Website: lowes
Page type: newsletter-management
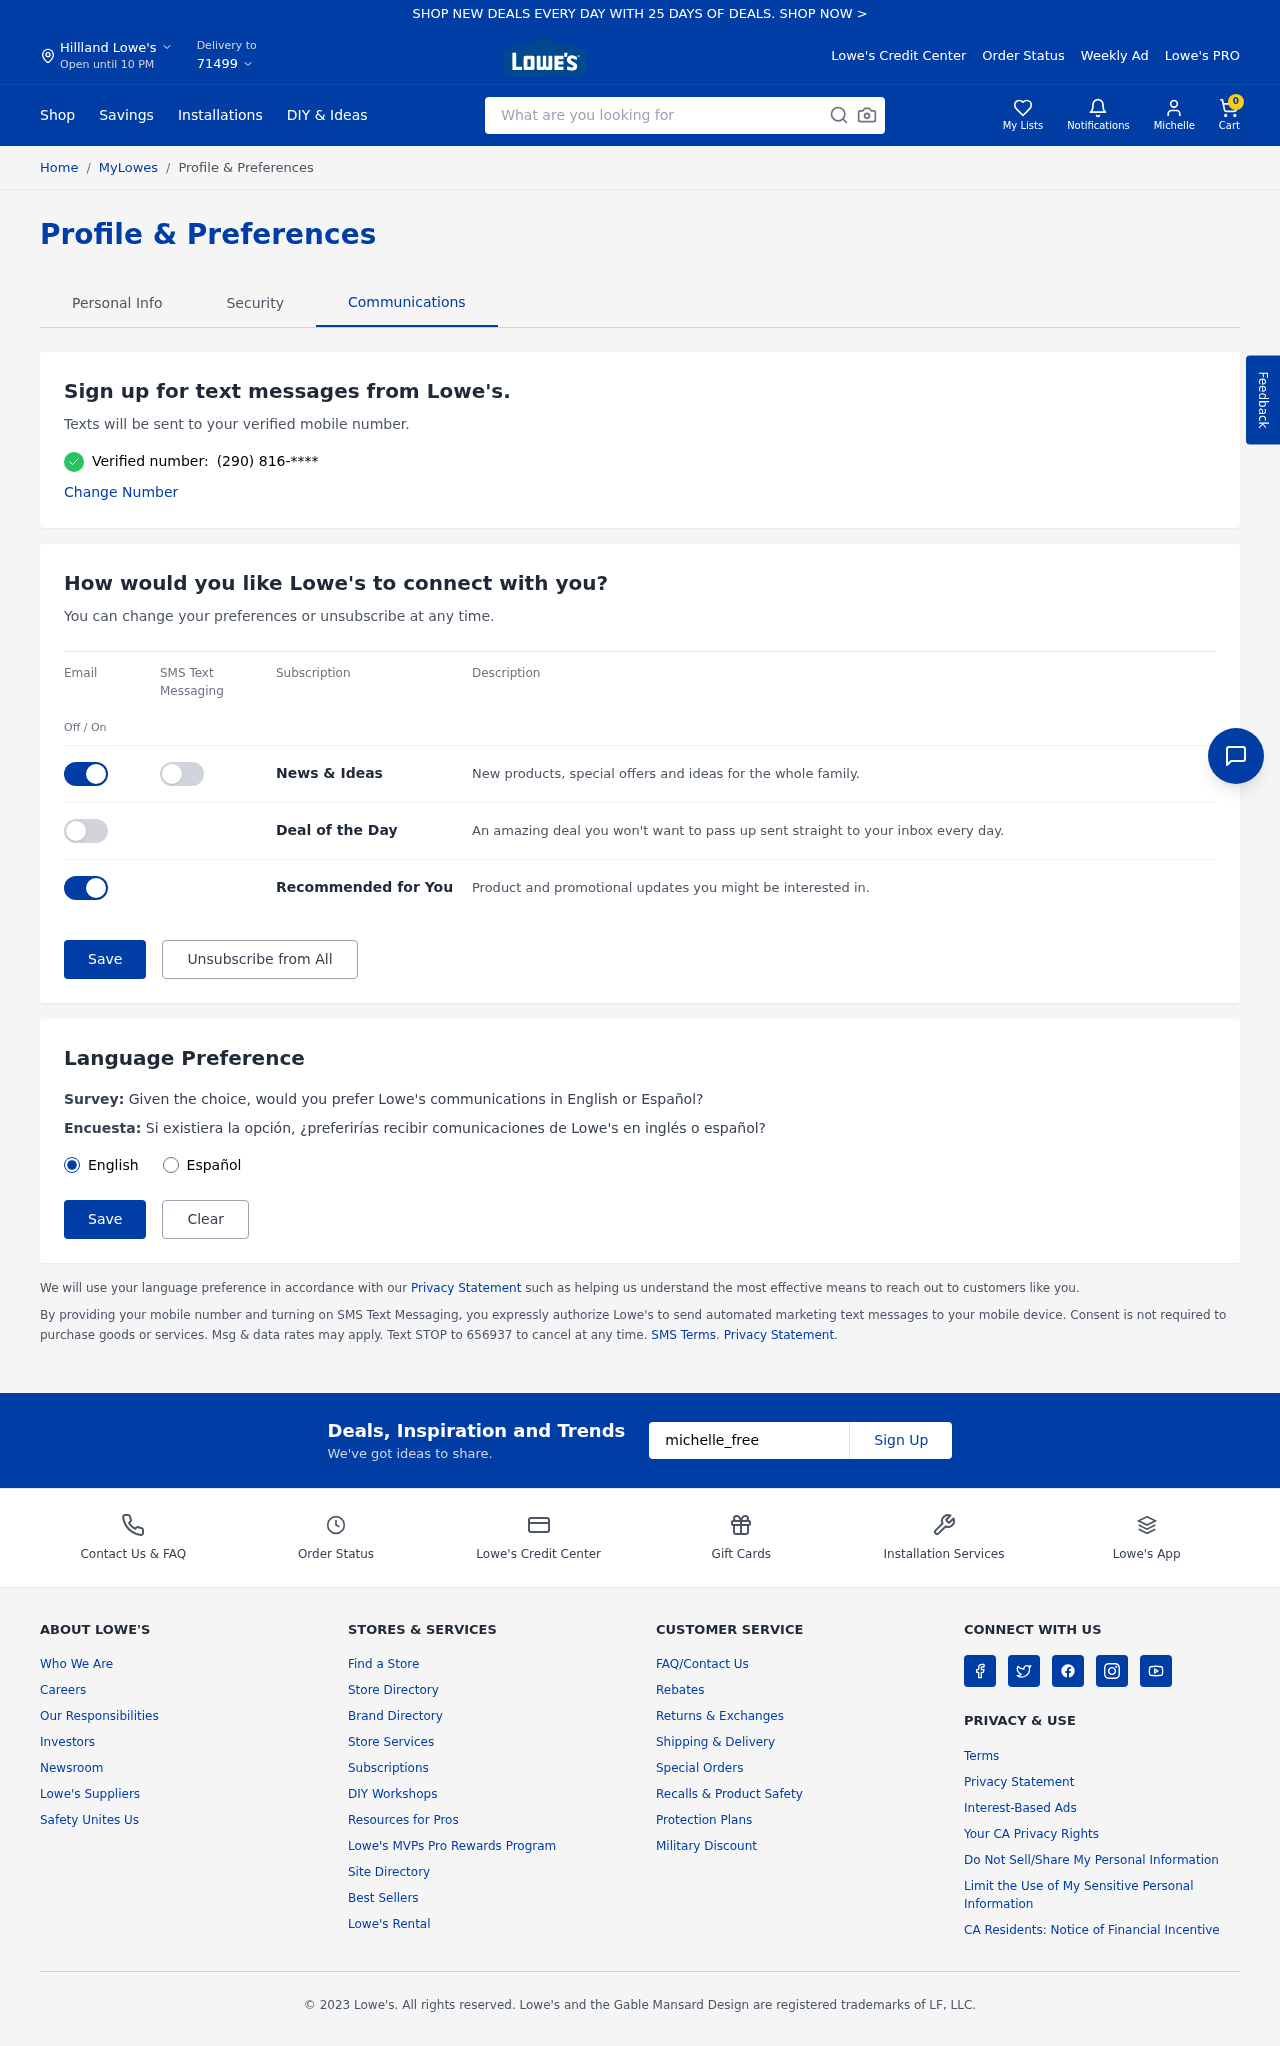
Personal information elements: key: PII_CITY
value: Hillland
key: PII_EMAIL
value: michelle_freeman@gmail.com
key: PII_FIRSTNAME
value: Michelle
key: PII_POSTCODE
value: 71499
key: PII_PHONE
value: (290) 816
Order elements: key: ORDER_NUM_ITEMS
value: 0
Search elements: key: HEADER_SEARCH
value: What are you looking for